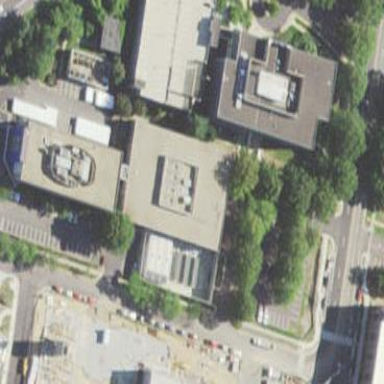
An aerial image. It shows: Office building.